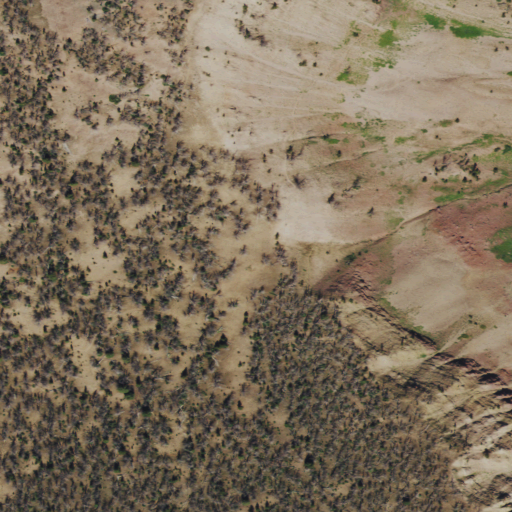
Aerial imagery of gap in Wyoming named Cheese Pass containing shrub, evergreen forest, and grassland